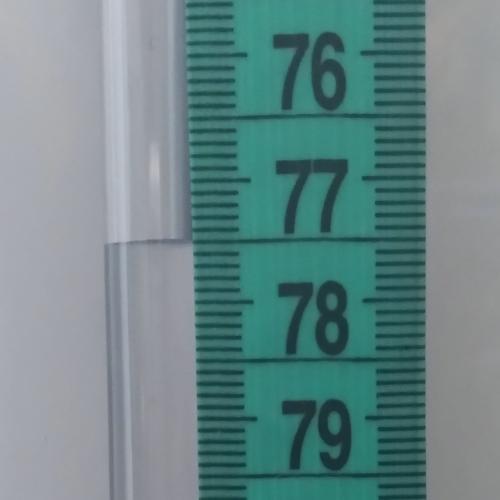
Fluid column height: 77.5 cm